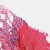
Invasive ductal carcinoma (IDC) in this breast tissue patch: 0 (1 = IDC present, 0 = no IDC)